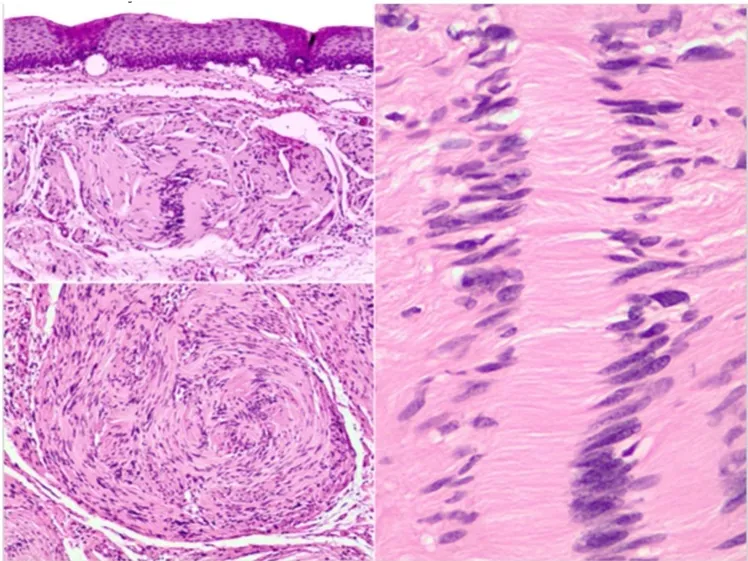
This histological image shows spindle-shaped bundles organized in a palisading pattern with anucleated areas composed of fibrillar material in parallel deposition corresponding to Verocay bodies.
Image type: pathology (h&e)